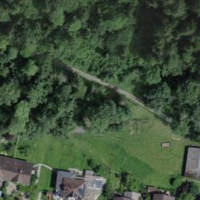
EUNIS habitat code: 41
Species observed at this site:
Prunus padus